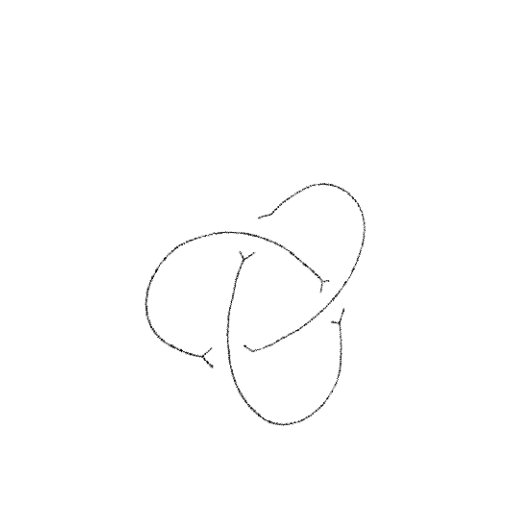
Crossing number: 3